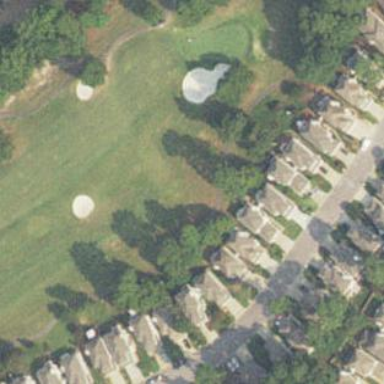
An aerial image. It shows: Grassy area designated as golf fairway.